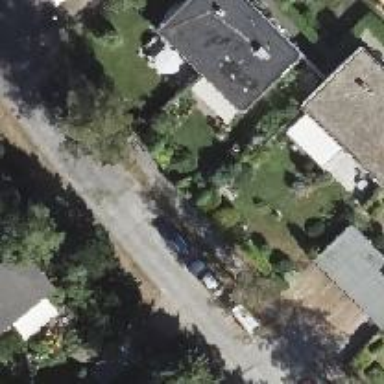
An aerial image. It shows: Residential road with sidewalks on both sides.